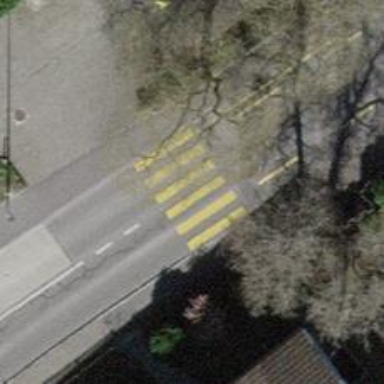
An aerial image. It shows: Zebra crossing on the road.